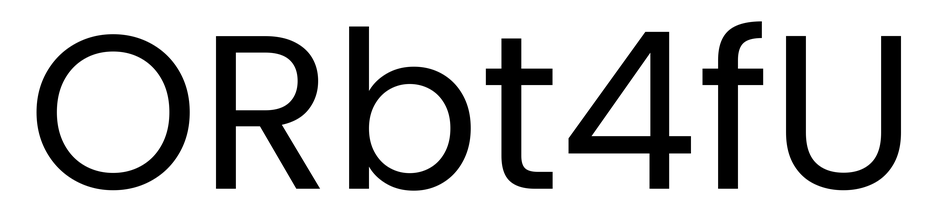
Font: Poppins-Regular